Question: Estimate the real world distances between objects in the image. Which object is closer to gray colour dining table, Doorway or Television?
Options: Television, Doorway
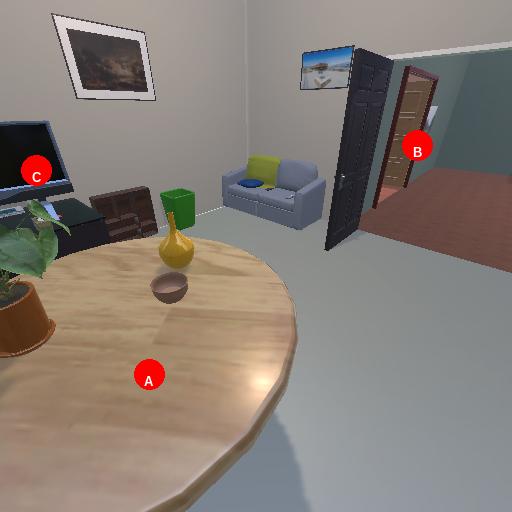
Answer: Television